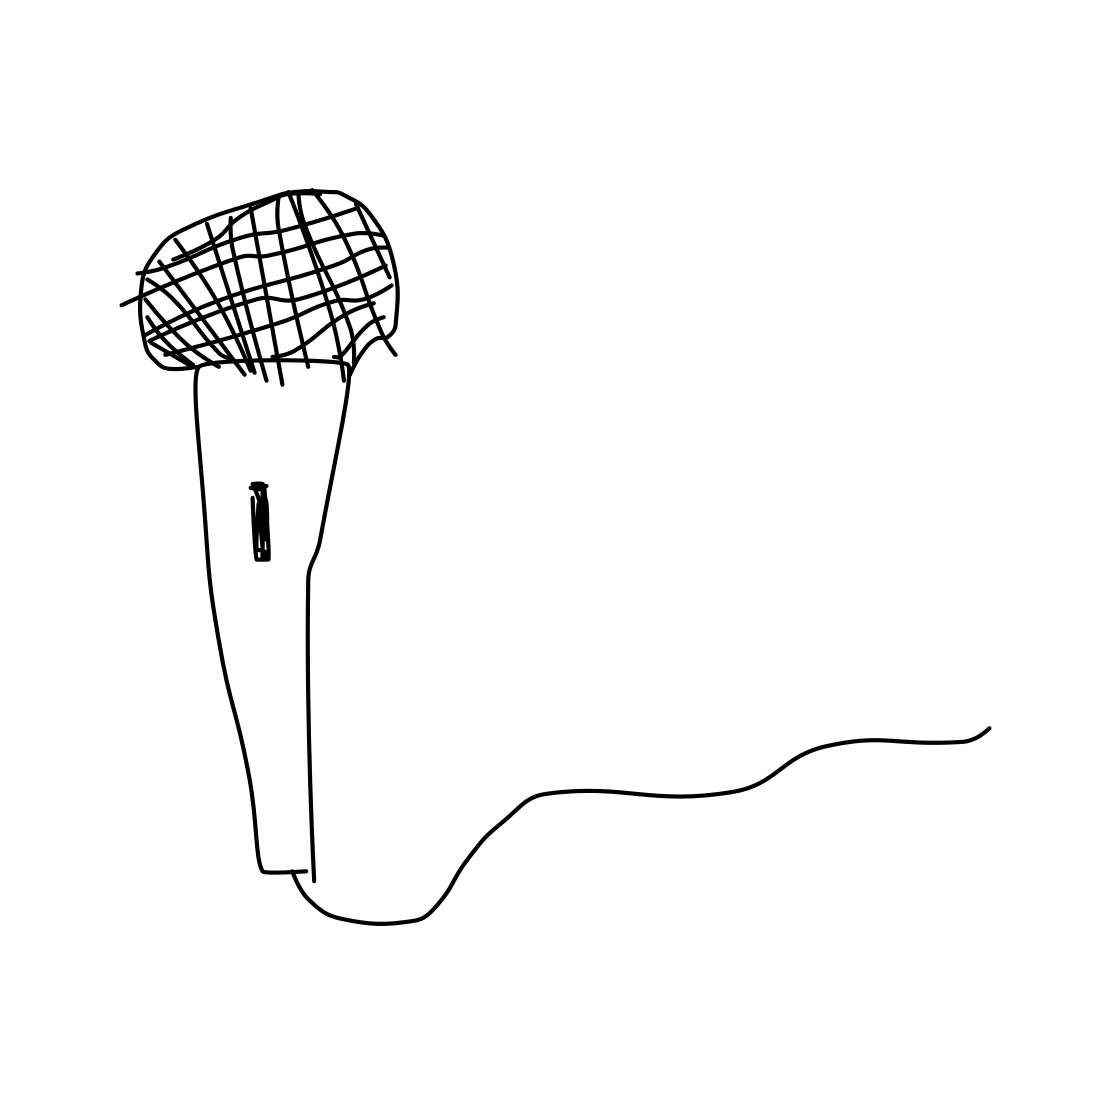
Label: microphone